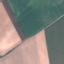
Land use / land cover: AnnualCrop